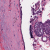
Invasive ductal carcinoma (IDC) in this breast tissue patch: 0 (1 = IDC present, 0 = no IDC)